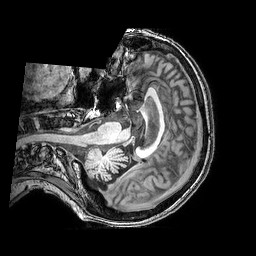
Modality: T1w
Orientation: axial
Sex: female
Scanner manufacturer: philips
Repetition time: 0.008137 s
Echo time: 0.00373 s